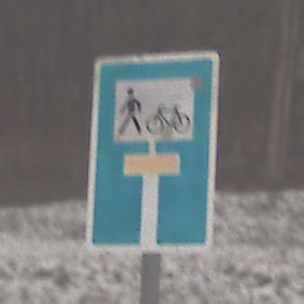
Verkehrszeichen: SackgasseRadverkehrFussgaengerDurchlaessig
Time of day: Midday
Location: Outdoor (Nature)
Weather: Overcast
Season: Winter
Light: Natural